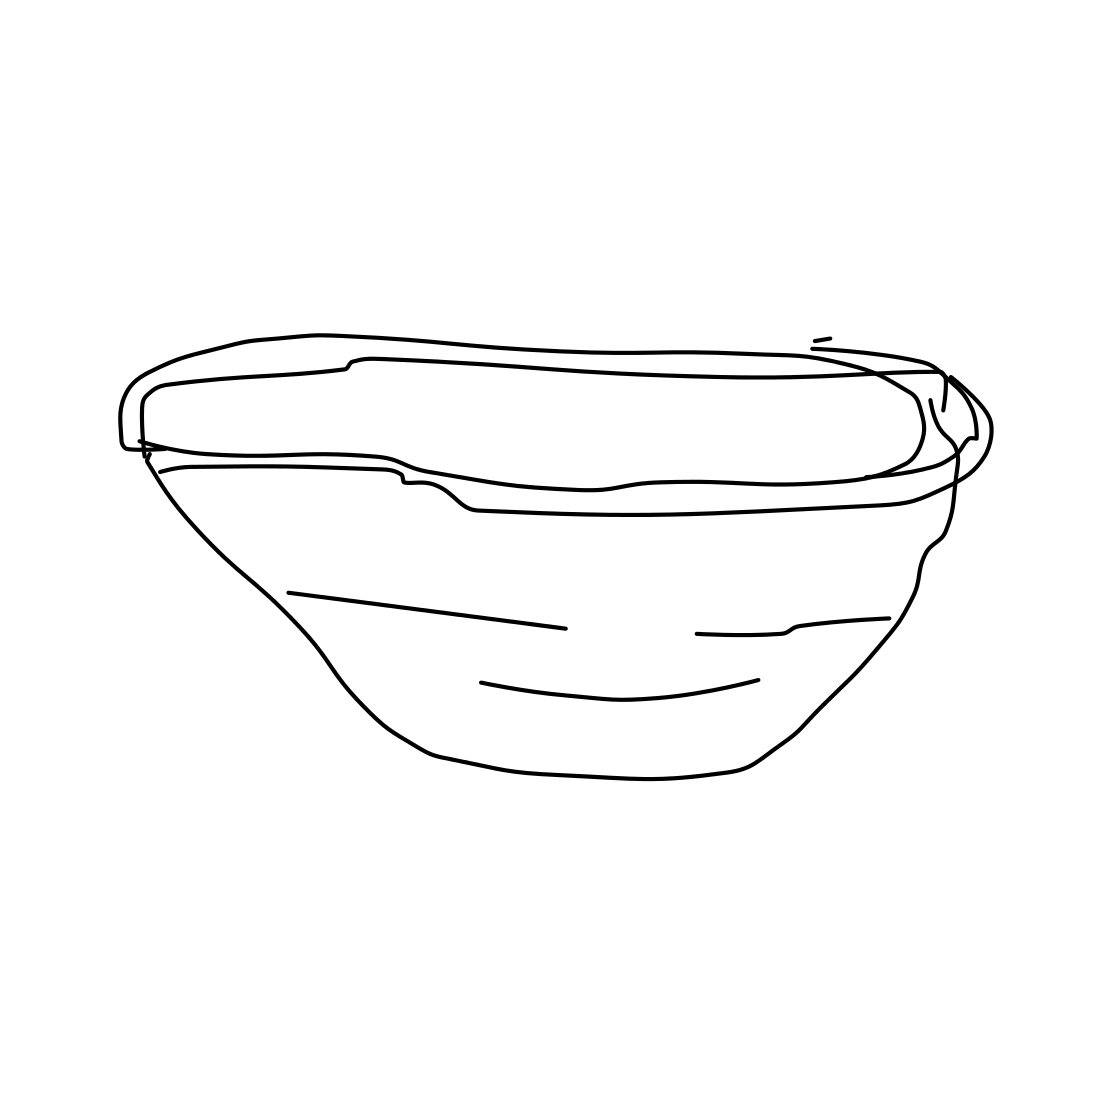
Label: vase